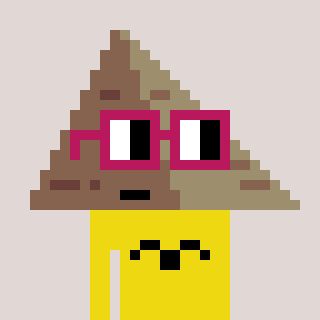
a pixel art character with square dark red glasses, a pyramid-shaped head and a yellow-colored body on a warm background